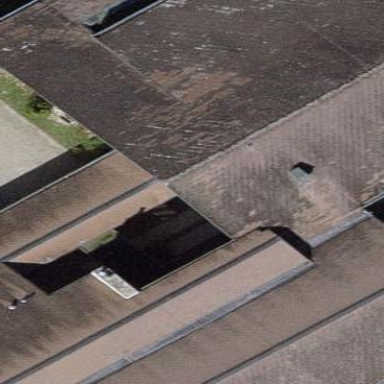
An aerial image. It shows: School building.